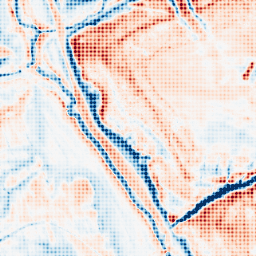
Category: classical
Decomposition family: uniform
Decomposition parameters: size: 20
Upsampling method: sinc_blackman
Upsampling parameters: scale: 8
kernel_size: 8
Upsampling scale: 8